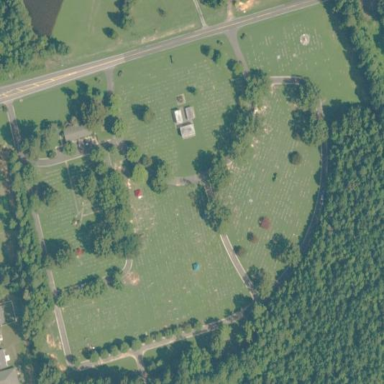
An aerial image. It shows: Cemetery.